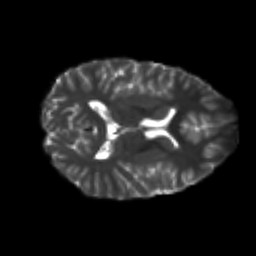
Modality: T2w
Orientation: axial
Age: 20
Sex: male
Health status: healthy
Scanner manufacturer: philips
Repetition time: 7.477 s
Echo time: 0.08753 s